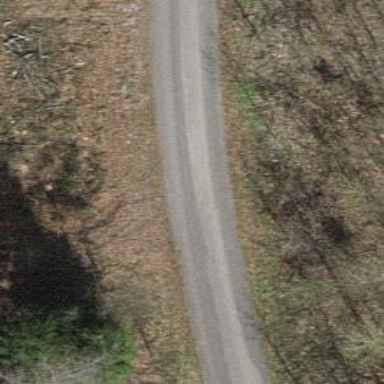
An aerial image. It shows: Unclassified road with concrete surface of grade1 tracktype.